Question: I have table ROWDATA and its Column SampleID comming 3 times With
Now I want to SampleID Like S10335-04 AND Number Like 10 AND Only One Time
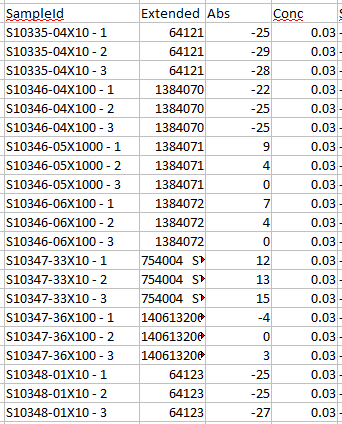
Answer: Try this way
'''
SELECT DISTINCT substring( substring(sampleid,1,charindex(' - ',sampleiD)) ,1,charindex('X',sampleid)-1) AS SampleID,
substring(sampleid,charindex('X',sampleid)+1,3) AS Number
FROM ROWDATA WHERE SampleID LIKE '%X%'
'''